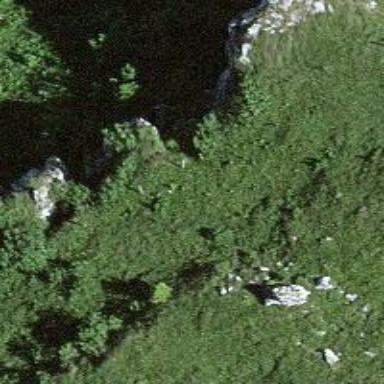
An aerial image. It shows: Natural cliff.